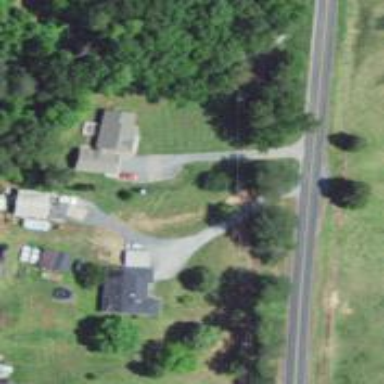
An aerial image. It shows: Driveway.